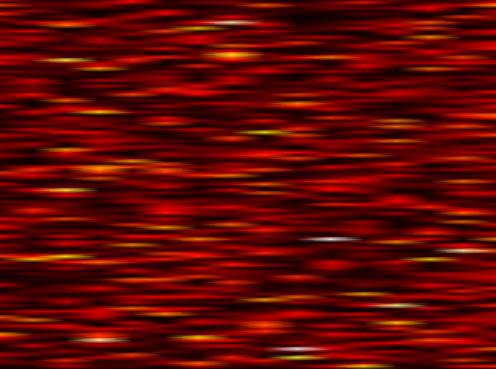
Label: WOLA